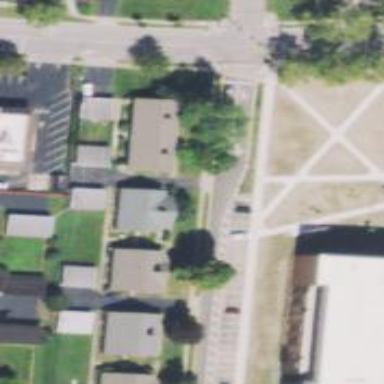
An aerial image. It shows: Residential driveway designated as service road.